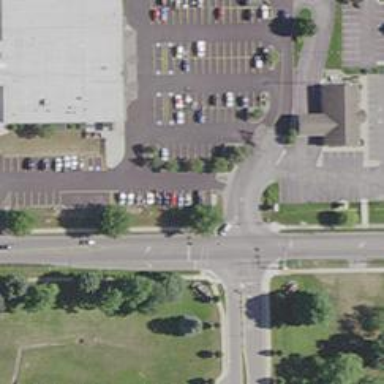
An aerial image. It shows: Parking area with surface.